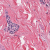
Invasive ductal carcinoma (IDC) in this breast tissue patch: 0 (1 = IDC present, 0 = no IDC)